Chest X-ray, PA view. Patient: 73 years old, sex M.
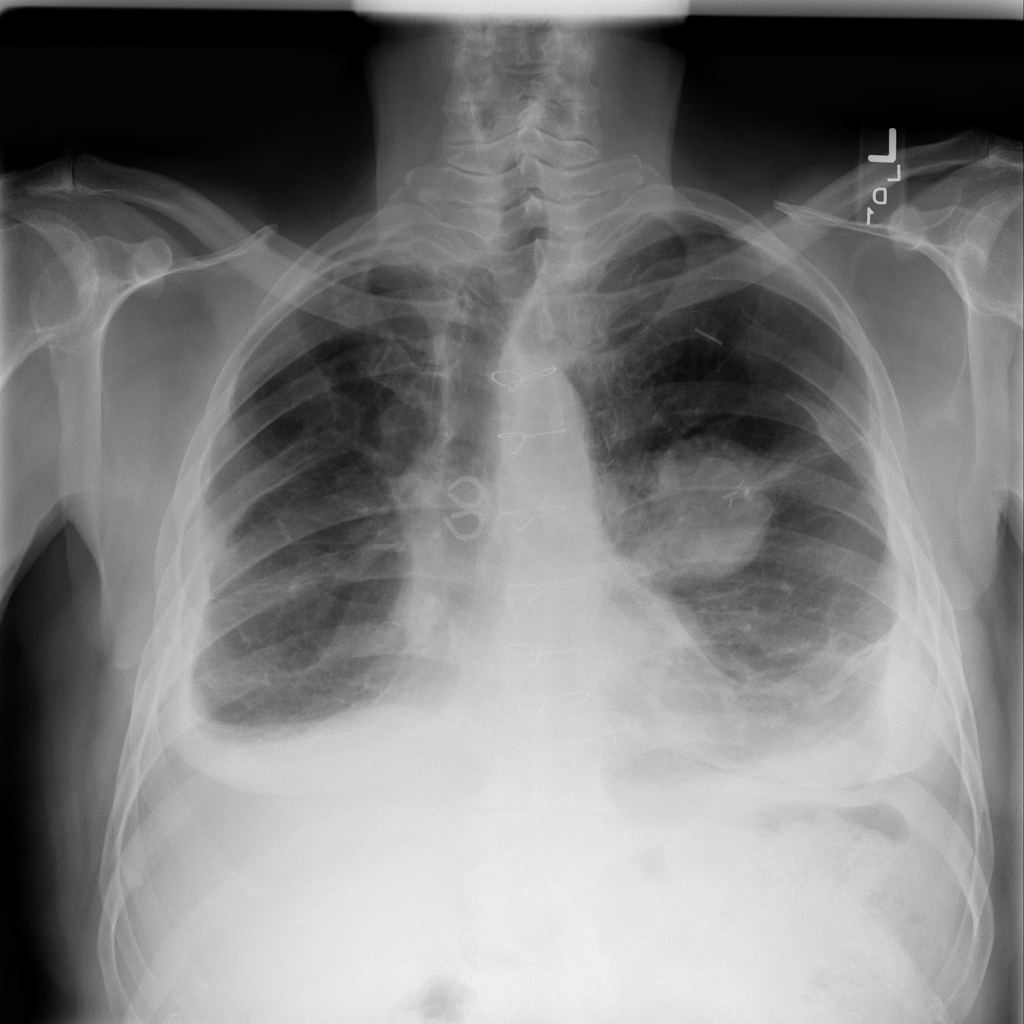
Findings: Mass